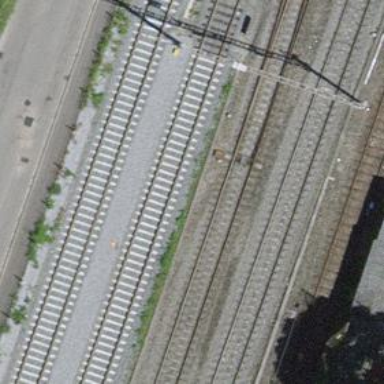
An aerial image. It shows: Railway switch.